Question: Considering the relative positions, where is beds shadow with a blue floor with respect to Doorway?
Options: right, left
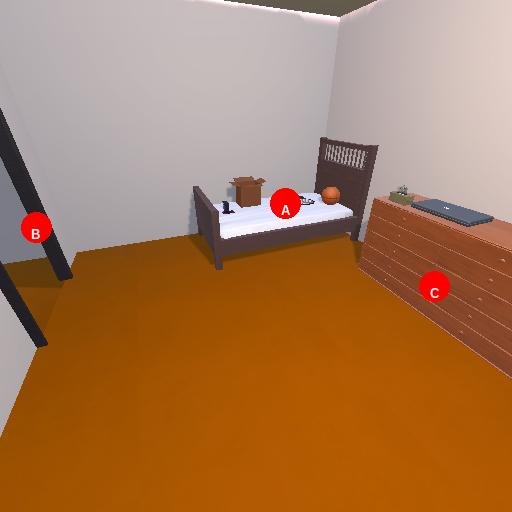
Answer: right